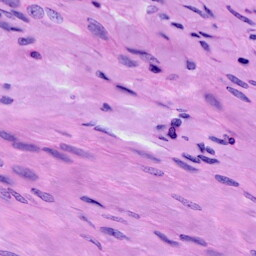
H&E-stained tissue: Cervix